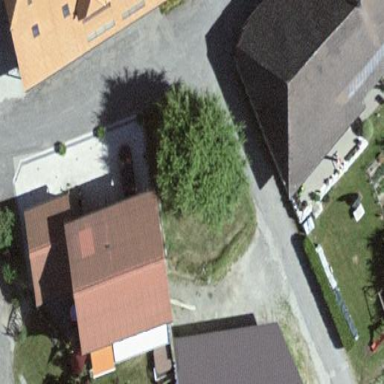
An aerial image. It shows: Residential building.